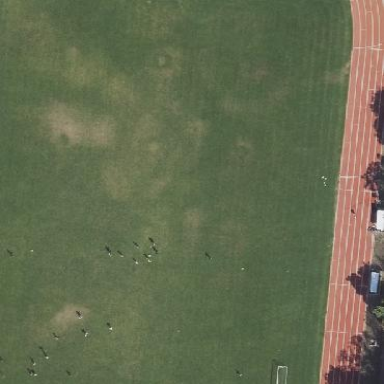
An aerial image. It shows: Soccer pitch with grass surface for leisure land.